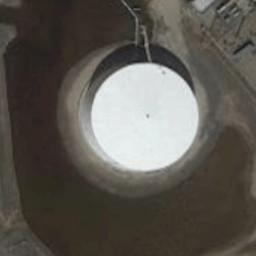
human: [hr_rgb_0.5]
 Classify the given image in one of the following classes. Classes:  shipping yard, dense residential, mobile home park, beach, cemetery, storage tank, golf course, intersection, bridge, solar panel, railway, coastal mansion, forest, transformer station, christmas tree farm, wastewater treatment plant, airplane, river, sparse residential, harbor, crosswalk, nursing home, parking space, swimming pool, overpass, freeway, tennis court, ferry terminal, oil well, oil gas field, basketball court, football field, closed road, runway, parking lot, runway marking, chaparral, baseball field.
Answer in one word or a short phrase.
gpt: storage tank